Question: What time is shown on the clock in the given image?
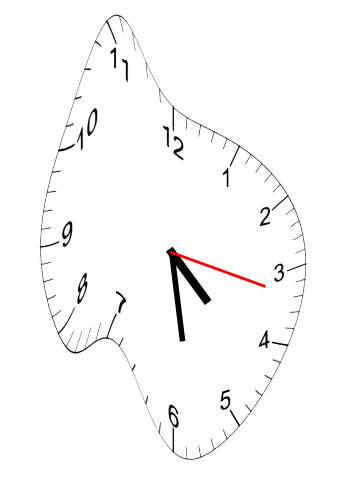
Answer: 04:28:17